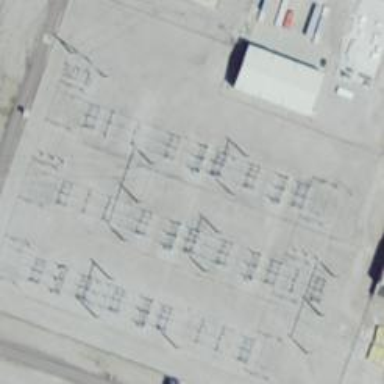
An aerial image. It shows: Switch for power supply.